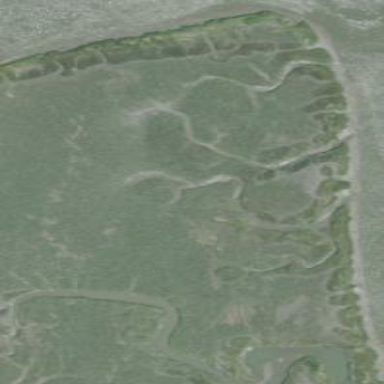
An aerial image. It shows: Tidal wetland characterized by saltmarsh vegetation.